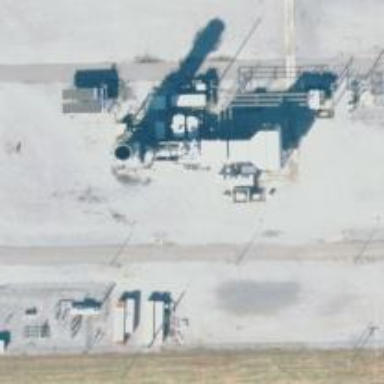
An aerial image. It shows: Gas turbine generator.